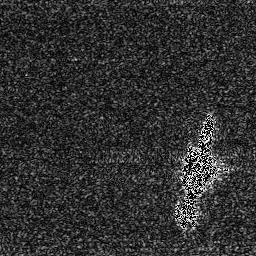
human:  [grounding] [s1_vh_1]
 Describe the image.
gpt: In the satellite image, there is  <ref>1 large ship </ref> <box>[[67, 44, 83, 88, 0]]</box> located at right.